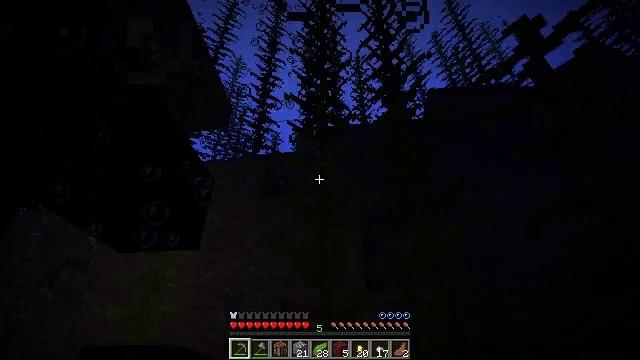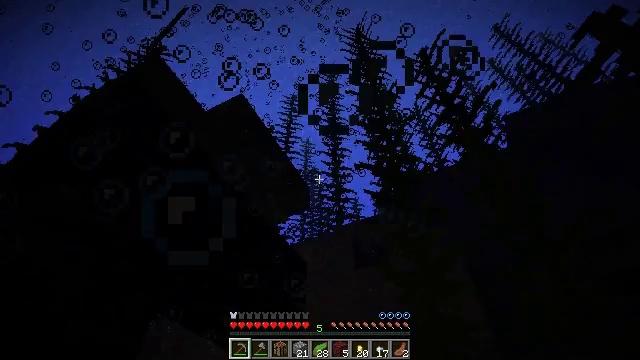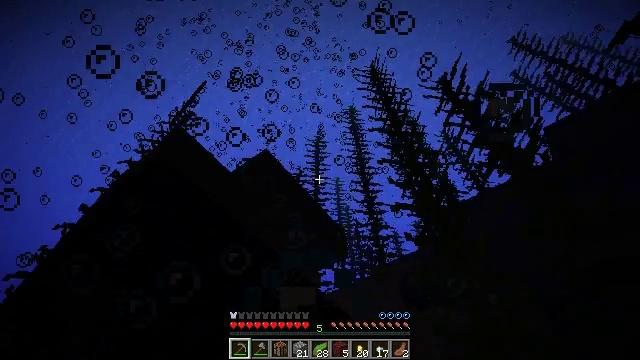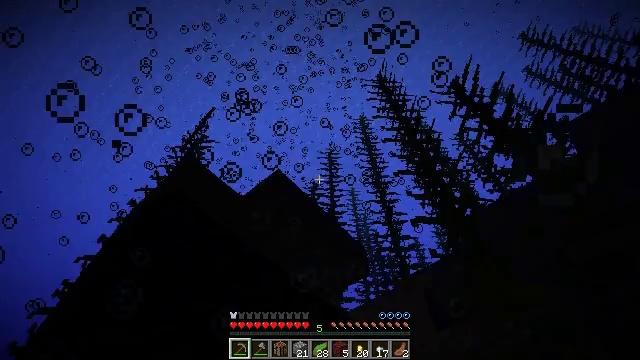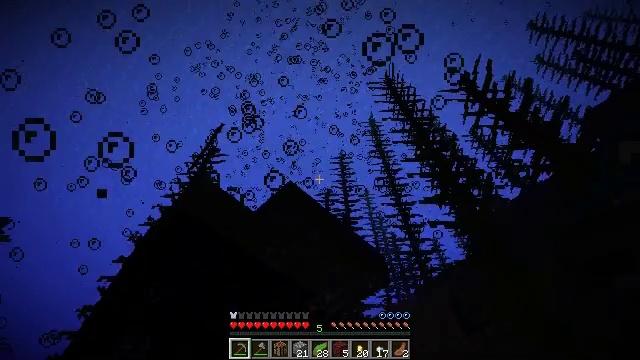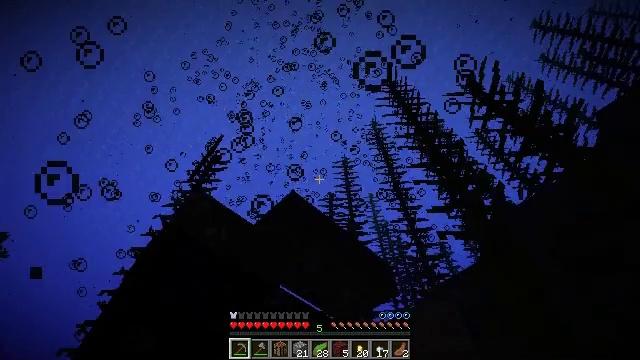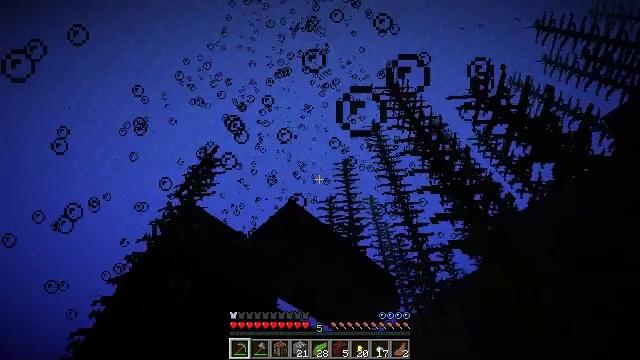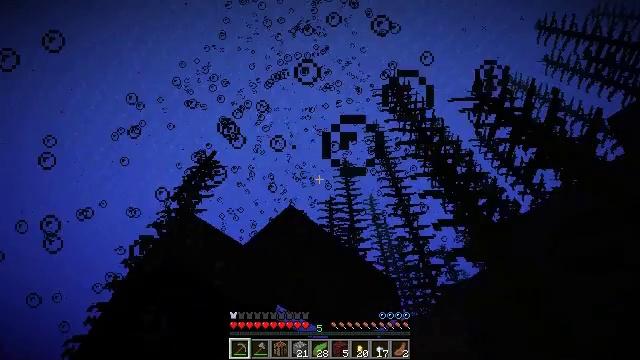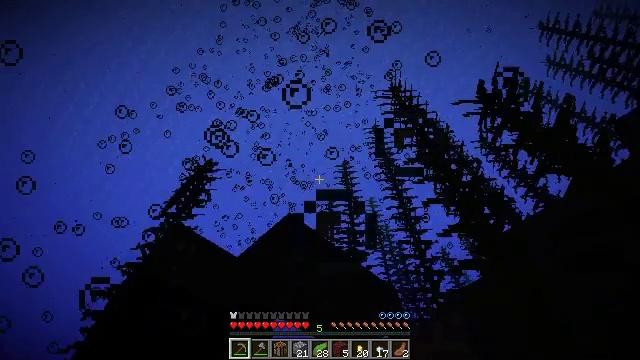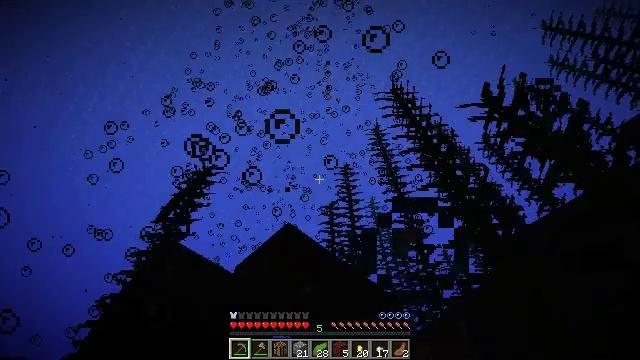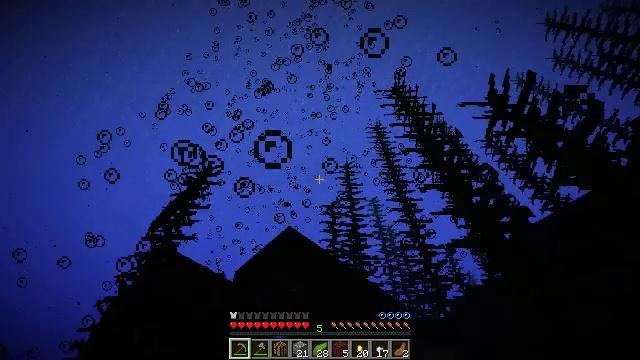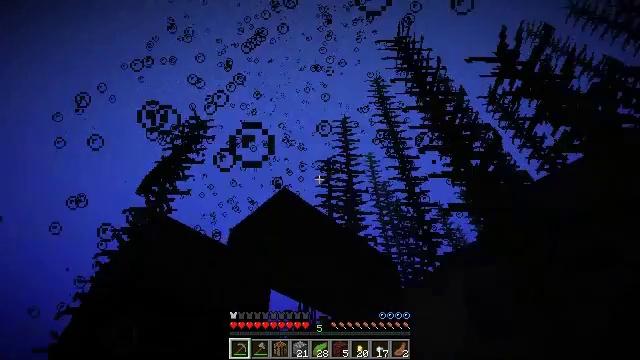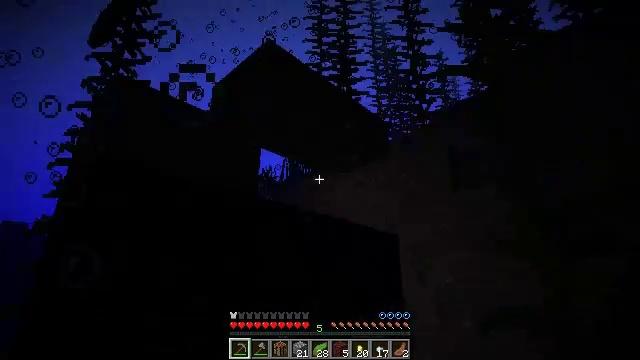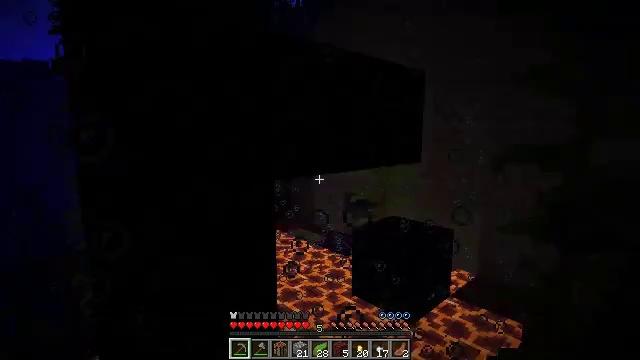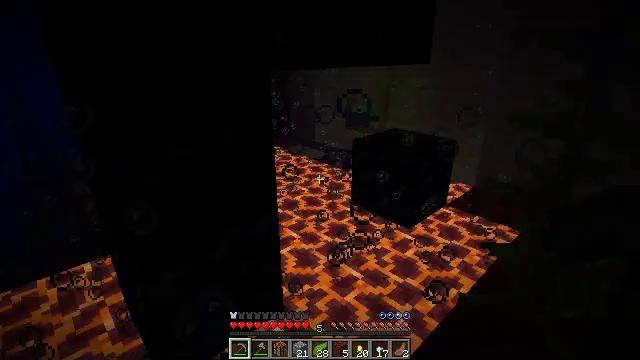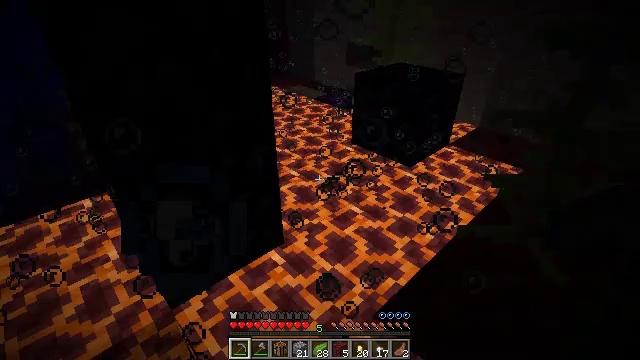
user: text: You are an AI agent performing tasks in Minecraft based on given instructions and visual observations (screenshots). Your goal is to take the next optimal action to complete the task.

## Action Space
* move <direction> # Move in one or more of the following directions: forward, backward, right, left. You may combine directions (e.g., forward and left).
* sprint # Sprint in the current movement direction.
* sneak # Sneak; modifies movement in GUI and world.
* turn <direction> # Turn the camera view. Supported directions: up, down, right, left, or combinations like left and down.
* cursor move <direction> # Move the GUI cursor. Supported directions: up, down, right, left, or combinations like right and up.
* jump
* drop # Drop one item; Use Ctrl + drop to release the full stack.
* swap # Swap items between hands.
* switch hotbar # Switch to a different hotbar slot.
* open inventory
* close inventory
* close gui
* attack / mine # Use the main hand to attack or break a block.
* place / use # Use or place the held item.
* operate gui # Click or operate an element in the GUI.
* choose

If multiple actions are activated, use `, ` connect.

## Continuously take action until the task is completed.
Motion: motion action
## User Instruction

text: Gather kelp plant by attacking it underwater.
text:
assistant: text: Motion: turn left and up, jump
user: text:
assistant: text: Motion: turn left and up, jump
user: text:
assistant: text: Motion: turn left and up, jump
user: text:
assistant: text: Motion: turn left, jump
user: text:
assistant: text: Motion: turn left, jump
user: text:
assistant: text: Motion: jump
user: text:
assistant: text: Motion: jump
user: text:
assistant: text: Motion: jump
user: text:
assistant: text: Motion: jump
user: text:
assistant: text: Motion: jump
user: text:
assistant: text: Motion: move forward, turn right and down, jump
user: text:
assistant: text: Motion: move forward, turn right and down, jump
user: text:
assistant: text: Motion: move forward, sneak, turn left and down, jump
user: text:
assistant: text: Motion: move forward, sneak, turn down, jump
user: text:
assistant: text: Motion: move forward and move right, sneak, turn down
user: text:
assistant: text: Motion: move forward and move right, sneak, turn down
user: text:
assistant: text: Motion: move forward and move right, sneak
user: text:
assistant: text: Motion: move forward and move right, sneak
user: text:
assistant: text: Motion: move forward and move right, sneak
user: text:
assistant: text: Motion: move forward and move right, sneak
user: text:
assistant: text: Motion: move forward and move right, sneak
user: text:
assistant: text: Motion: move forward and move right, sneak, turn up
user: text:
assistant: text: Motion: move forward and move right, sneak, turn left and up
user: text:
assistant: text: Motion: move forward and move right, sneak, turn left and up
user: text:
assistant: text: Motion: move forward and move right, sneak, turn left and up
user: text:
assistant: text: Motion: move forward and move right, sneak, turn left and up
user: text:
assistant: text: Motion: move forward and move right, sneak, turn left and up
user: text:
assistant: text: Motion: move forward and move right, sneak, turn left and up
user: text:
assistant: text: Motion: move forward and move right, sneak
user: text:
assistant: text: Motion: move forward and move right, sneak